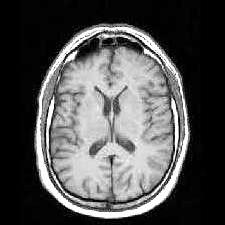
Label: notumor